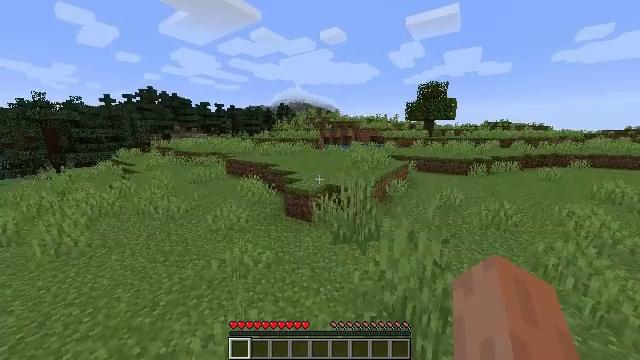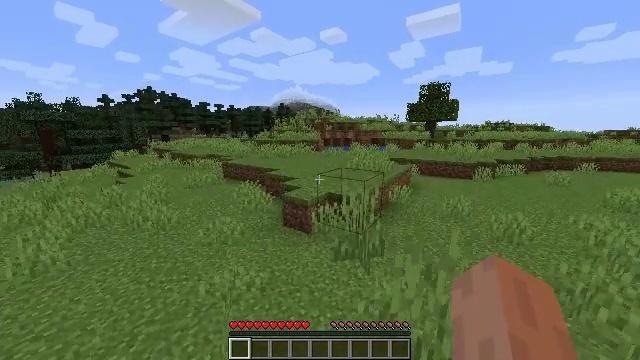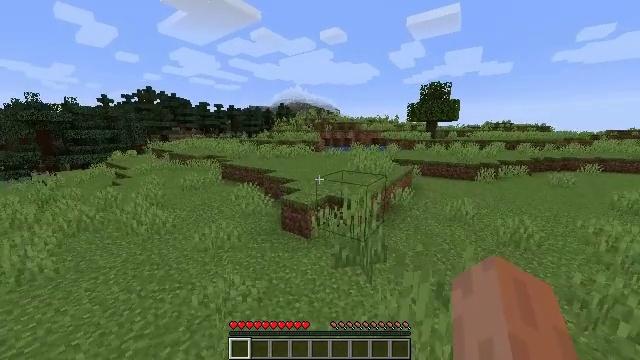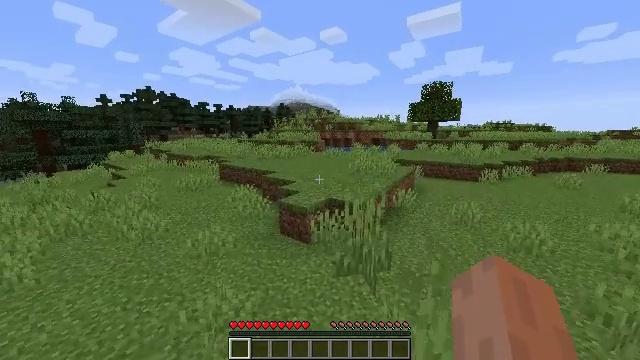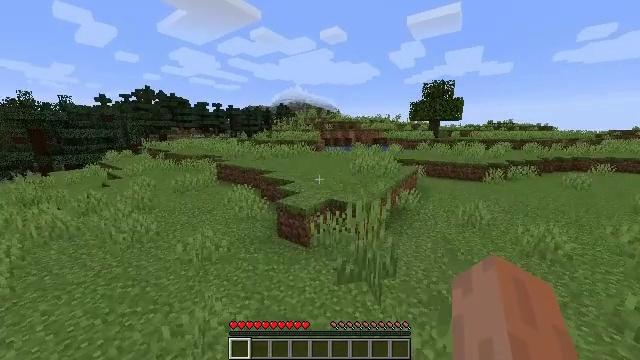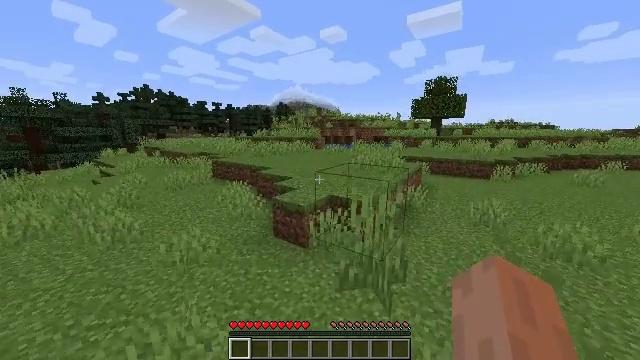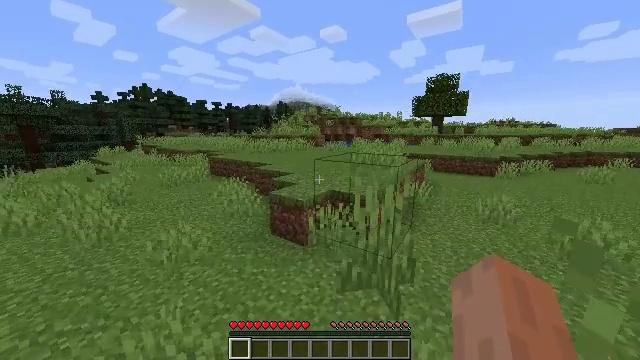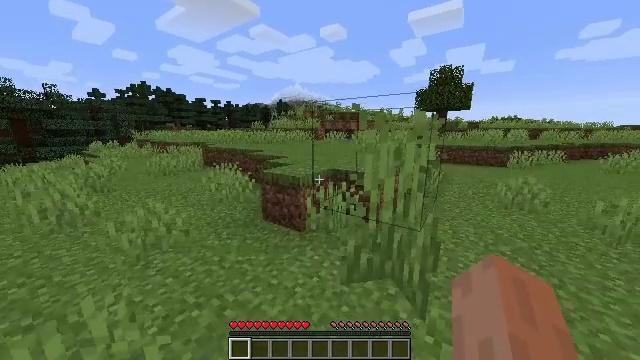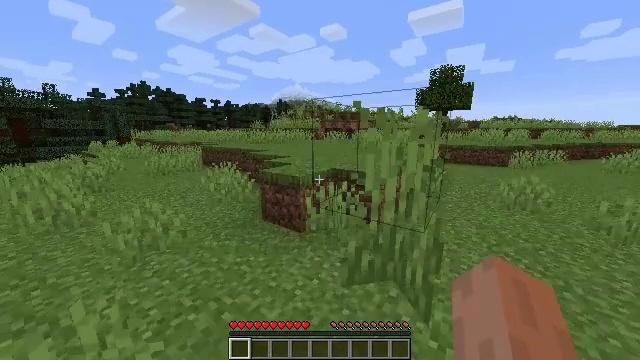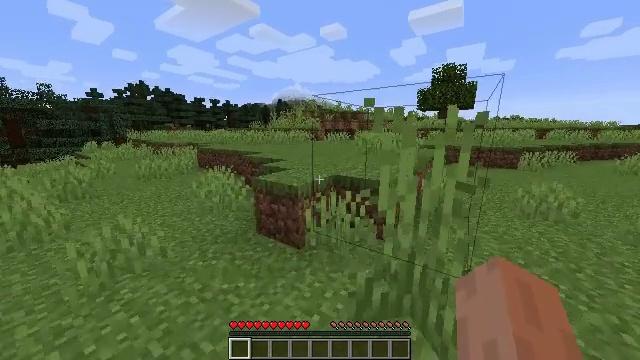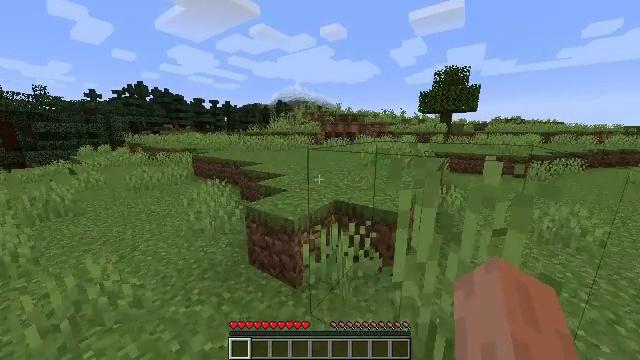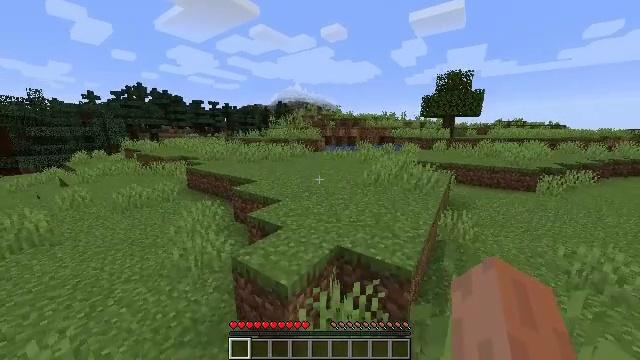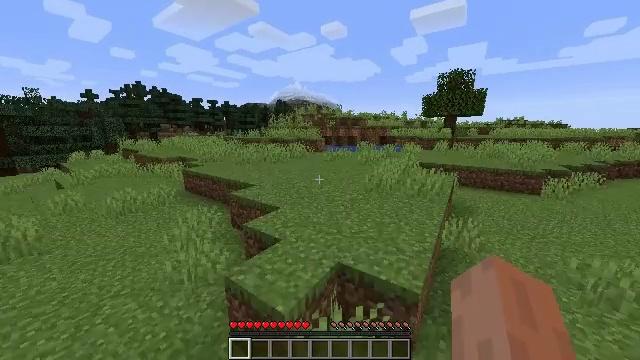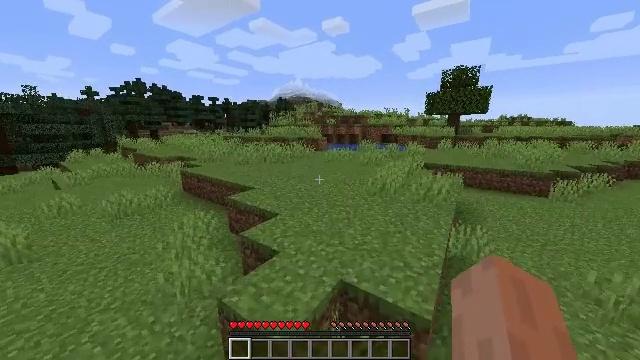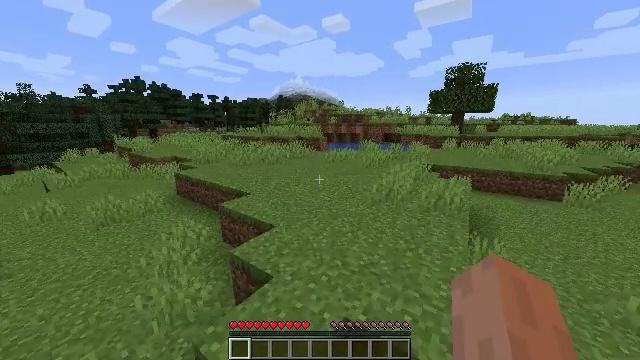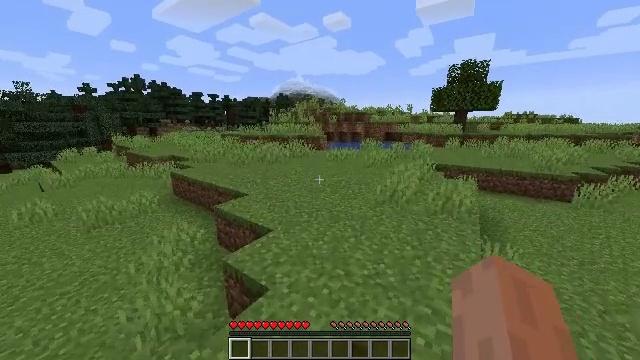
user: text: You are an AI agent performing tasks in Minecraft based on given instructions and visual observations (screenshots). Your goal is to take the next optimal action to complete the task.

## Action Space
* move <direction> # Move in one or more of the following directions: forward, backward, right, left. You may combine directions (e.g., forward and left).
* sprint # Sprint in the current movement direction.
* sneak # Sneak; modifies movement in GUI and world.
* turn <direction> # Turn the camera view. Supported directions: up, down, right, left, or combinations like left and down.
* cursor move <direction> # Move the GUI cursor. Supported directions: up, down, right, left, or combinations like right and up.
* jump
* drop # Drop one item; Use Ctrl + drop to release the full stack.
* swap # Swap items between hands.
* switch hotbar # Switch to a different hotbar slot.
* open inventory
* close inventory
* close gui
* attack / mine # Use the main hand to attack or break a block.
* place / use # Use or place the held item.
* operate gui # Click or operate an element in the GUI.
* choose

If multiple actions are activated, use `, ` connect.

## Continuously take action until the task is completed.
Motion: motion action
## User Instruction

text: Collect peony flowers for dye.
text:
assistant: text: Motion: move forward, sprint, jump
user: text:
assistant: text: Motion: move forward, sprint, jump
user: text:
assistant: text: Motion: move forward, sprint, jump
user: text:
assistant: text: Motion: move forward, sprint, jump
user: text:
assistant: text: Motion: move forward, sprint, jump
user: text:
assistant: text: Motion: move forward, sprint, jump
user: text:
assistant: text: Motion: move forward, sprint, jump
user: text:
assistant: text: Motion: move forward, sprint, jump
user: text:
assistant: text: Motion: move forward, sprint, jump
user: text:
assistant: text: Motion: move forward, sprint, jump
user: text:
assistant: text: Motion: move forward, sprint, jump
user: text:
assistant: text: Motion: move forward, sprint, jump
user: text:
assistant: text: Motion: move forward, sprint, jump
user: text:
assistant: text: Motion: move forward, sprint, jump
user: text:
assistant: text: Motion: move forward, sprint, jump
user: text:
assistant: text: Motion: move forward, sprint, jump
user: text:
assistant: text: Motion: move forward, sprint, jump
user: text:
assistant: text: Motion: move forward, sprint, jump
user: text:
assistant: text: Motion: move forward, sprint, jump
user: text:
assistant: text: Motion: move forward, sprint, jump
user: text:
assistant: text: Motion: move forward, sprint, jump
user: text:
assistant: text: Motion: move forward, sprint, jump
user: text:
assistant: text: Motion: move forward, sprint, jump
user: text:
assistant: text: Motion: move forward, sprint, jump
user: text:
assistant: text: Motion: move forward, sprint, jump
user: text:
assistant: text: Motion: move forward, sprint, jump
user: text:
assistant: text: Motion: move forward, sprint, jump
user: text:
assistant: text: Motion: move forward, sprint, jump
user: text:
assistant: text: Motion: move forward, sprint, jump
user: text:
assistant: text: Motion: move forward, sprint, turn left, jump